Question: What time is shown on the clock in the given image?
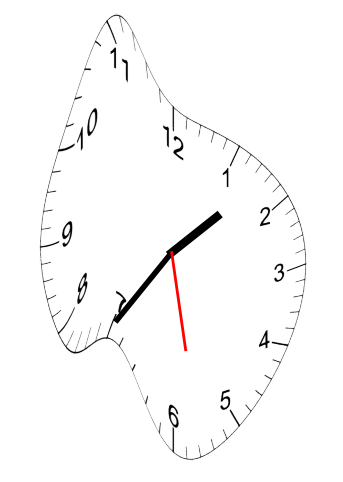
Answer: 01:35:28